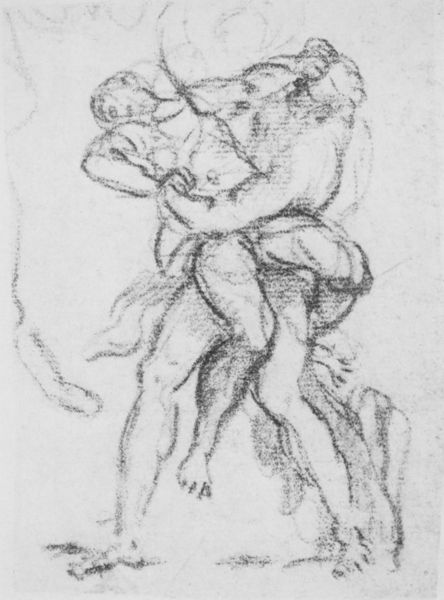
Titel: Rötelentwurf
Künstler: Giovanni Lorenzo Bernini
Institution: Leipzig
Schlagwörter: akt, kampf, kopf, kämpfer, körper, mann, nackt, menschen, bewegung, frau, kreide, männer, schwarz, skizze, weiss, zeichnung, wolke, anatomie, arme, barock, halten, mensch, tragen, haare, personen, skulptur, beine, füße, papier, studie, linien, gewalt, muskeln, zwei personen, bauchnabel, kohle, schwarzweiss, bleistift, entwurf, kämpfen, entführung, schlagen, abwehr, herakles, ringen, ringkampf, zweikampf, skize, kreidezeichnung, srme, riese, raufen, menschenn, ringer, kamfp, n, 2, wrestling